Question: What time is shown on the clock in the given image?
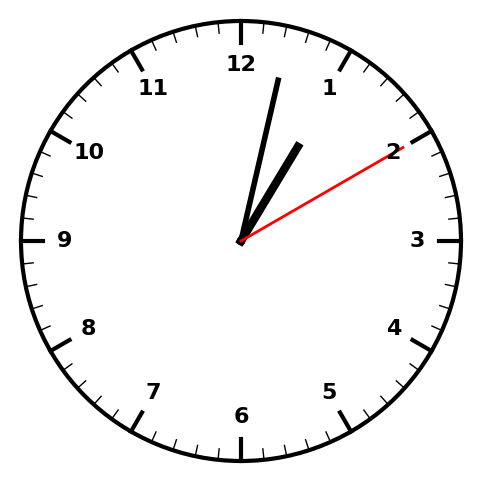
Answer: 01:02:10